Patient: sex F, age 64
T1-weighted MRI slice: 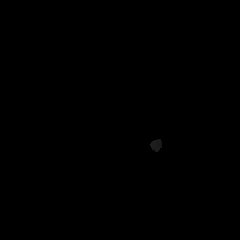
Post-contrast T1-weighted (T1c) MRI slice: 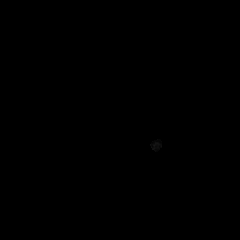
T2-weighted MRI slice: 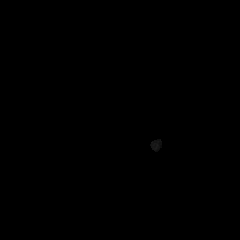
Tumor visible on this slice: no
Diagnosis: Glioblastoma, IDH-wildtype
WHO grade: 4